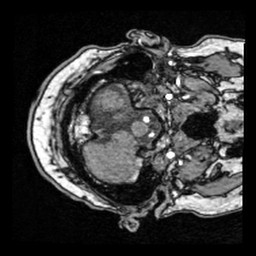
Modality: angio
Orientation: axial
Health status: ill
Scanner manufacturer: siemens
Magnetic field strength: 3 T
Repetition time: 0.021 s
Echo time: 0.00369 s